Question: Suppose I want a string, say "123", to fill a given rectangle, like so:
'''
Show[Plot[x, {x, 0, 1}],
Graphics[{EdgeForm[Thick], Yellow, Rectangle[{.1, .5}, {.4, .9}]}],
Graphics[Text[Style["123", Red, Bold, 67], {.1, .5}, {-1, -1}]]]
'''

But I hand-tuned the font size there (67) so that it would fill up the rectangle.
How would you make an arbitrary string fill up an arbitrary rectangle?
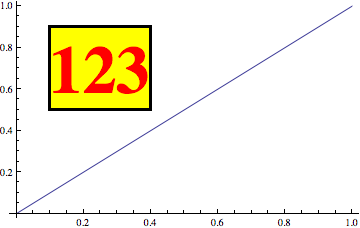
Answer: I believe that this is a known difficult problem. The best answer I could find <URL>
'''
TextRect[text_, {{left_, bottom_}, {right_, top_}}] :=
Inset[
Pane[text, {Scaled[1], Scaled[1]},
ImageSizeAction -> "ResizeToFit", Alignment -> Center],
{left, bottom}, {Left, Bottom}, {right - left, top - bottom}]
Show[
Plot[x, {x, 0, 1}],
Graphics[{
{EdgeForm[Thick], Yellow, Rectangle[{.1, .5}, {.4, .9}]},
TextRect[Style["123", Red, Bold], {{.1, .5}, {.4, .9}}]
}]
]
'''